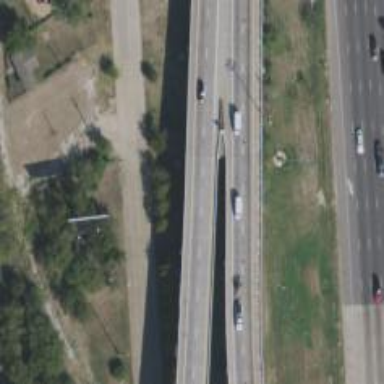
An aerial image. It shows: Motorway link bridge.